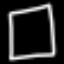
Label: square